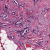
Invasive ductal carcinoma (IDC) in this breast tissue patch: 1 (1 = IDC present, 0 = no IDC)